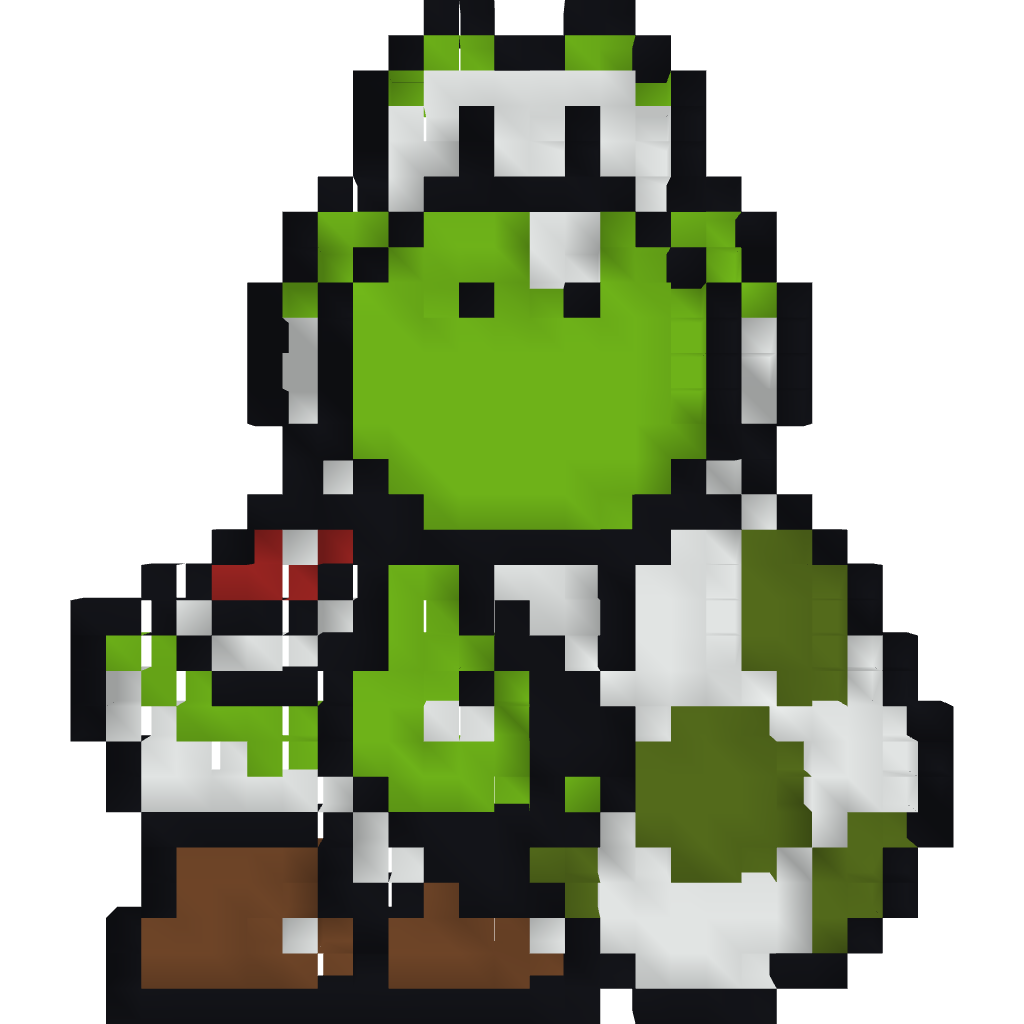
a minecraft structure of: Yoshi 8-Bit Style [Looking at You with Egg]